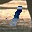
Label: 1